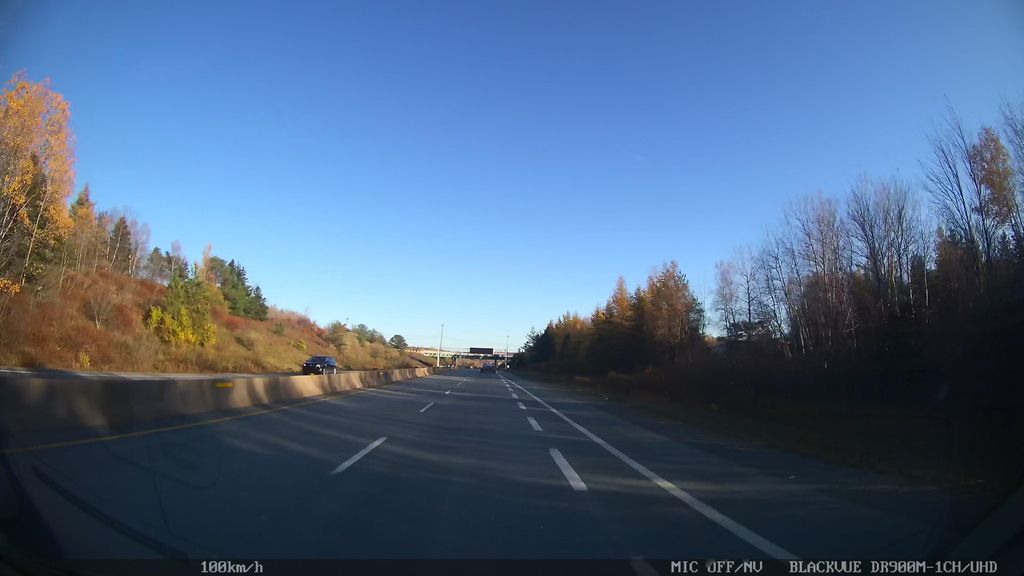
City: halifax